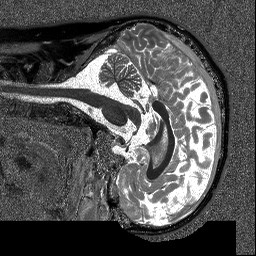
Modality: T1map
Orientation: sagittal
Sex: male